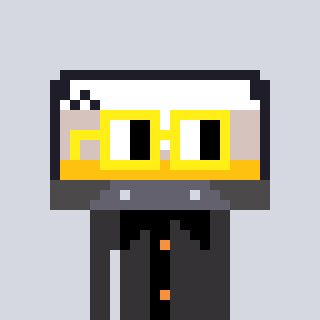
a pixel art character with square yellow glasses, a cassette tape-shaped head and a grayscale-colored body on a cool background